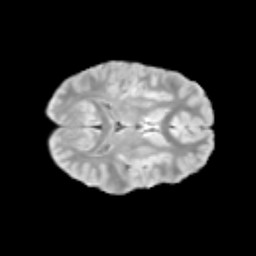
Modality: T2w
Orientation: axial
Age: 9
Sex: male
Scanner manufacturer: siemens
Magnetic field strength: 3 T
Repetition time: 3.8 s
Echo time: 0.07 s